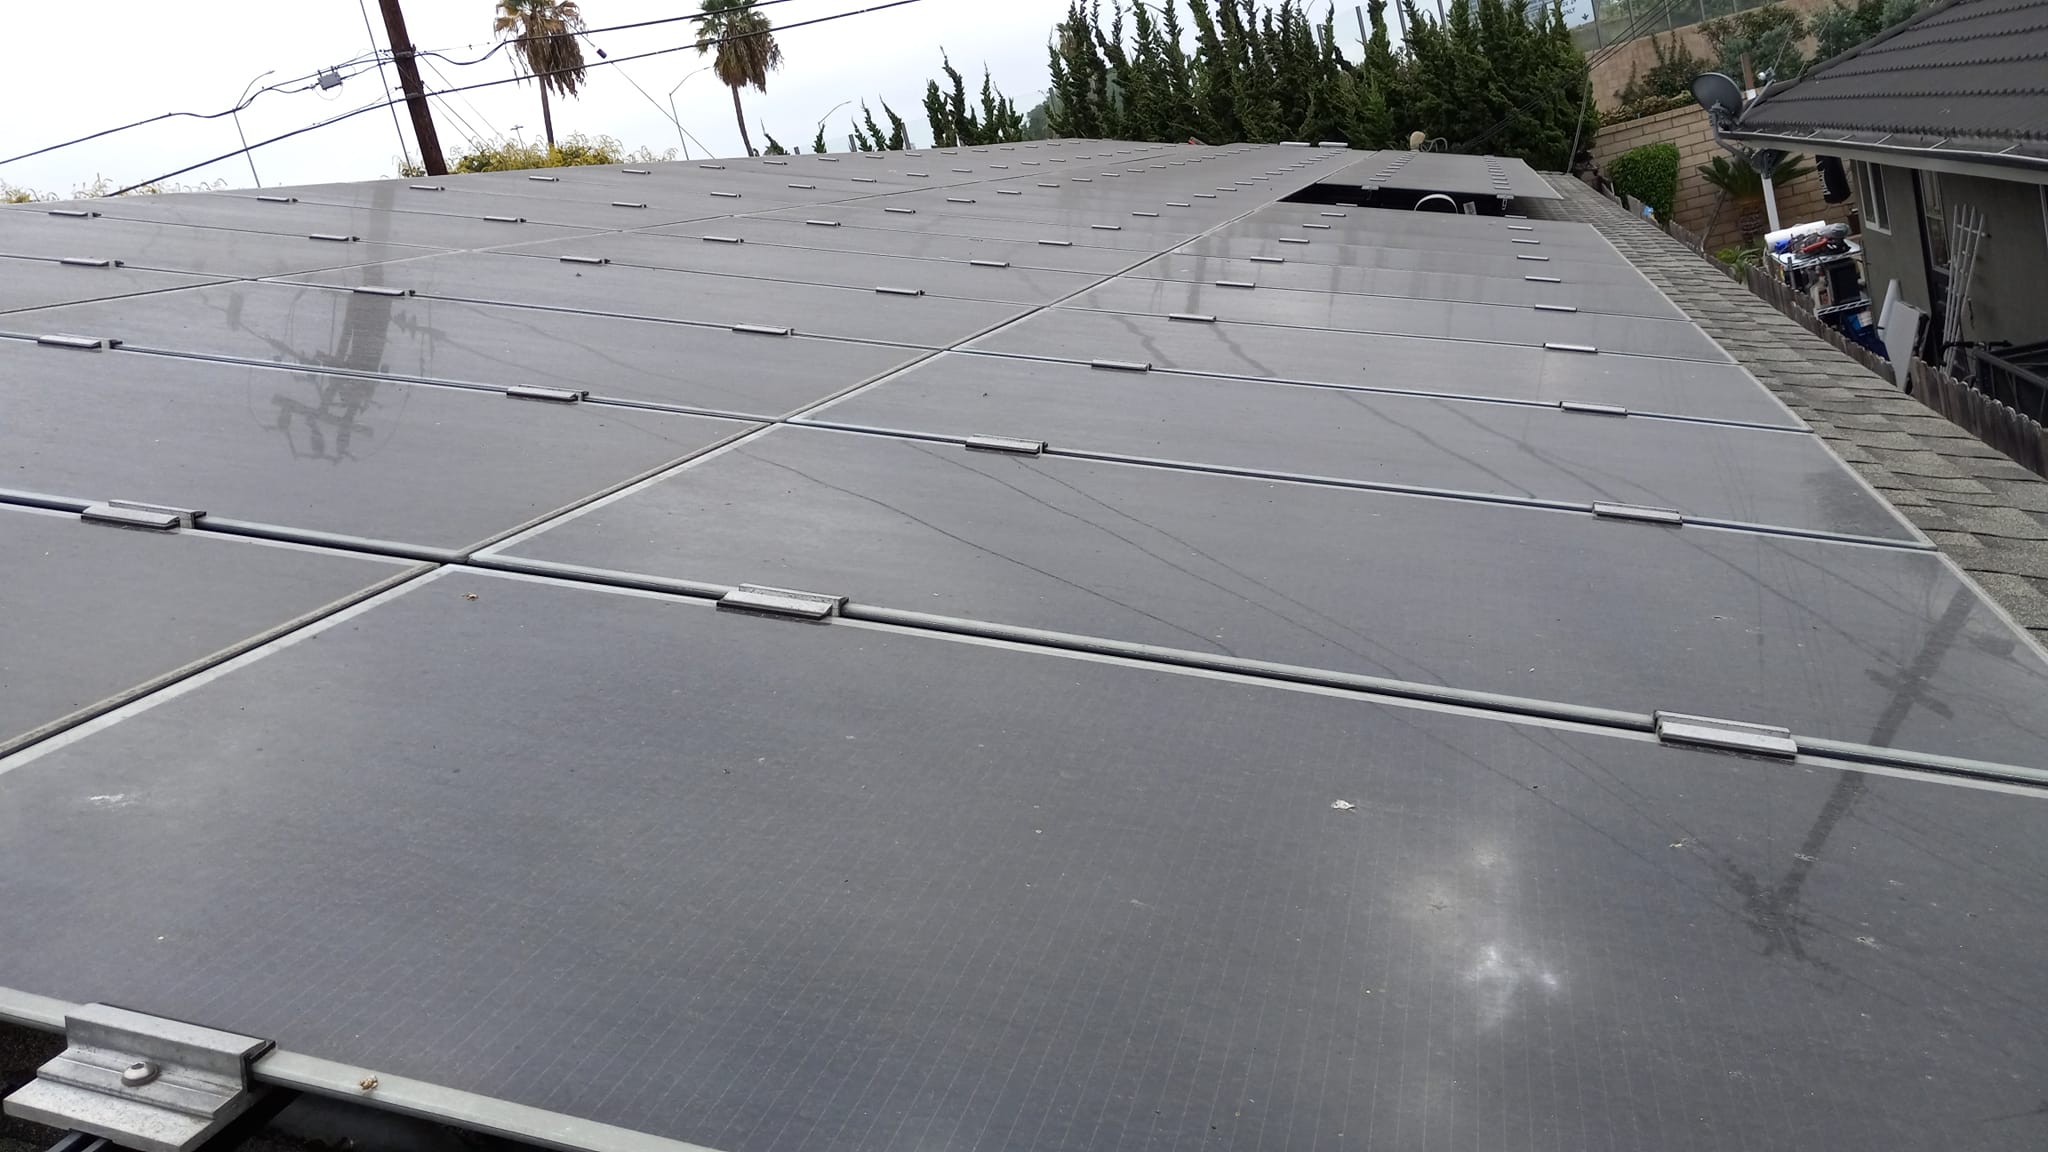
Label: Dusty